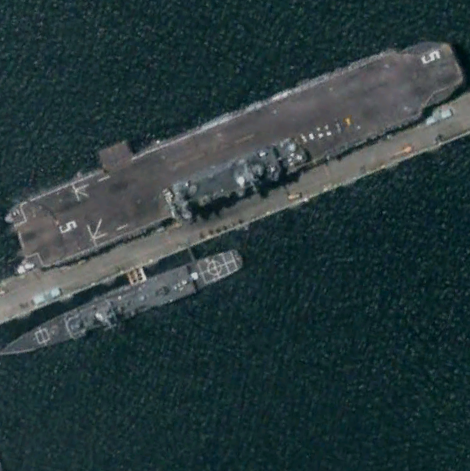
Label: assault